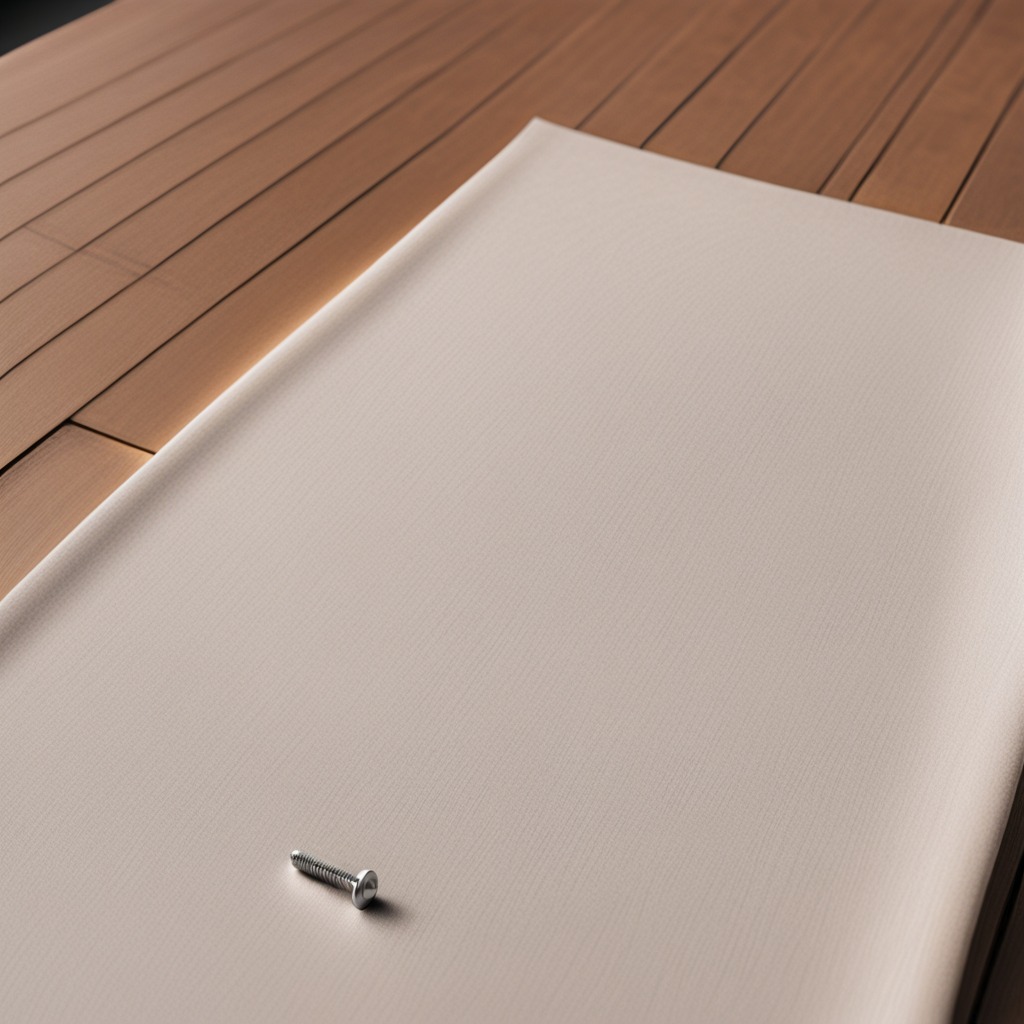
A metal screw is lying on the wooden table.